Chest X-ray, AP view. Patient: 48 years old, sex F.
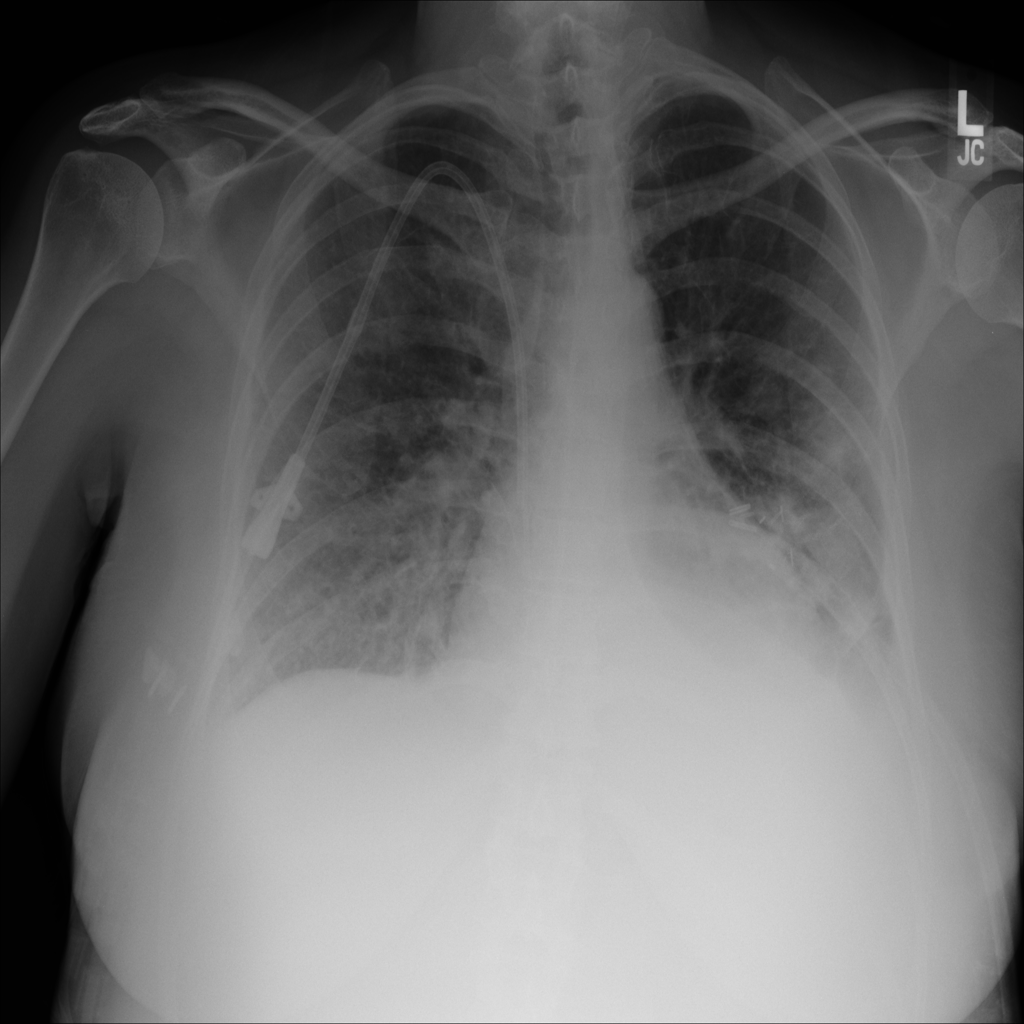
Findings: Effusion, Infiltration